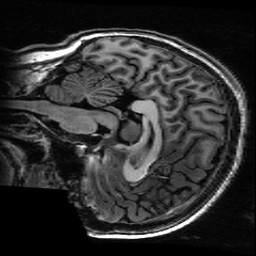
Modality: T1w
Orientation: sagittal
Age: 19
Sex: female
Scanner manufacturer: ge
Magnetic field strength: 3 T
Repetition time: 0.01144 s
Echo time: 0.005012 s